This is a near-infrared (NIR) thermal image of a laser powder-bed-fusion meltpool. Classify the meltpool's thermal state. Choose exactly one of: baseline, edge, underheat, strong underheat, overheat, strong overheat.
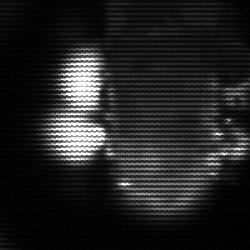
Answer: strong underheat